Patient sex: F
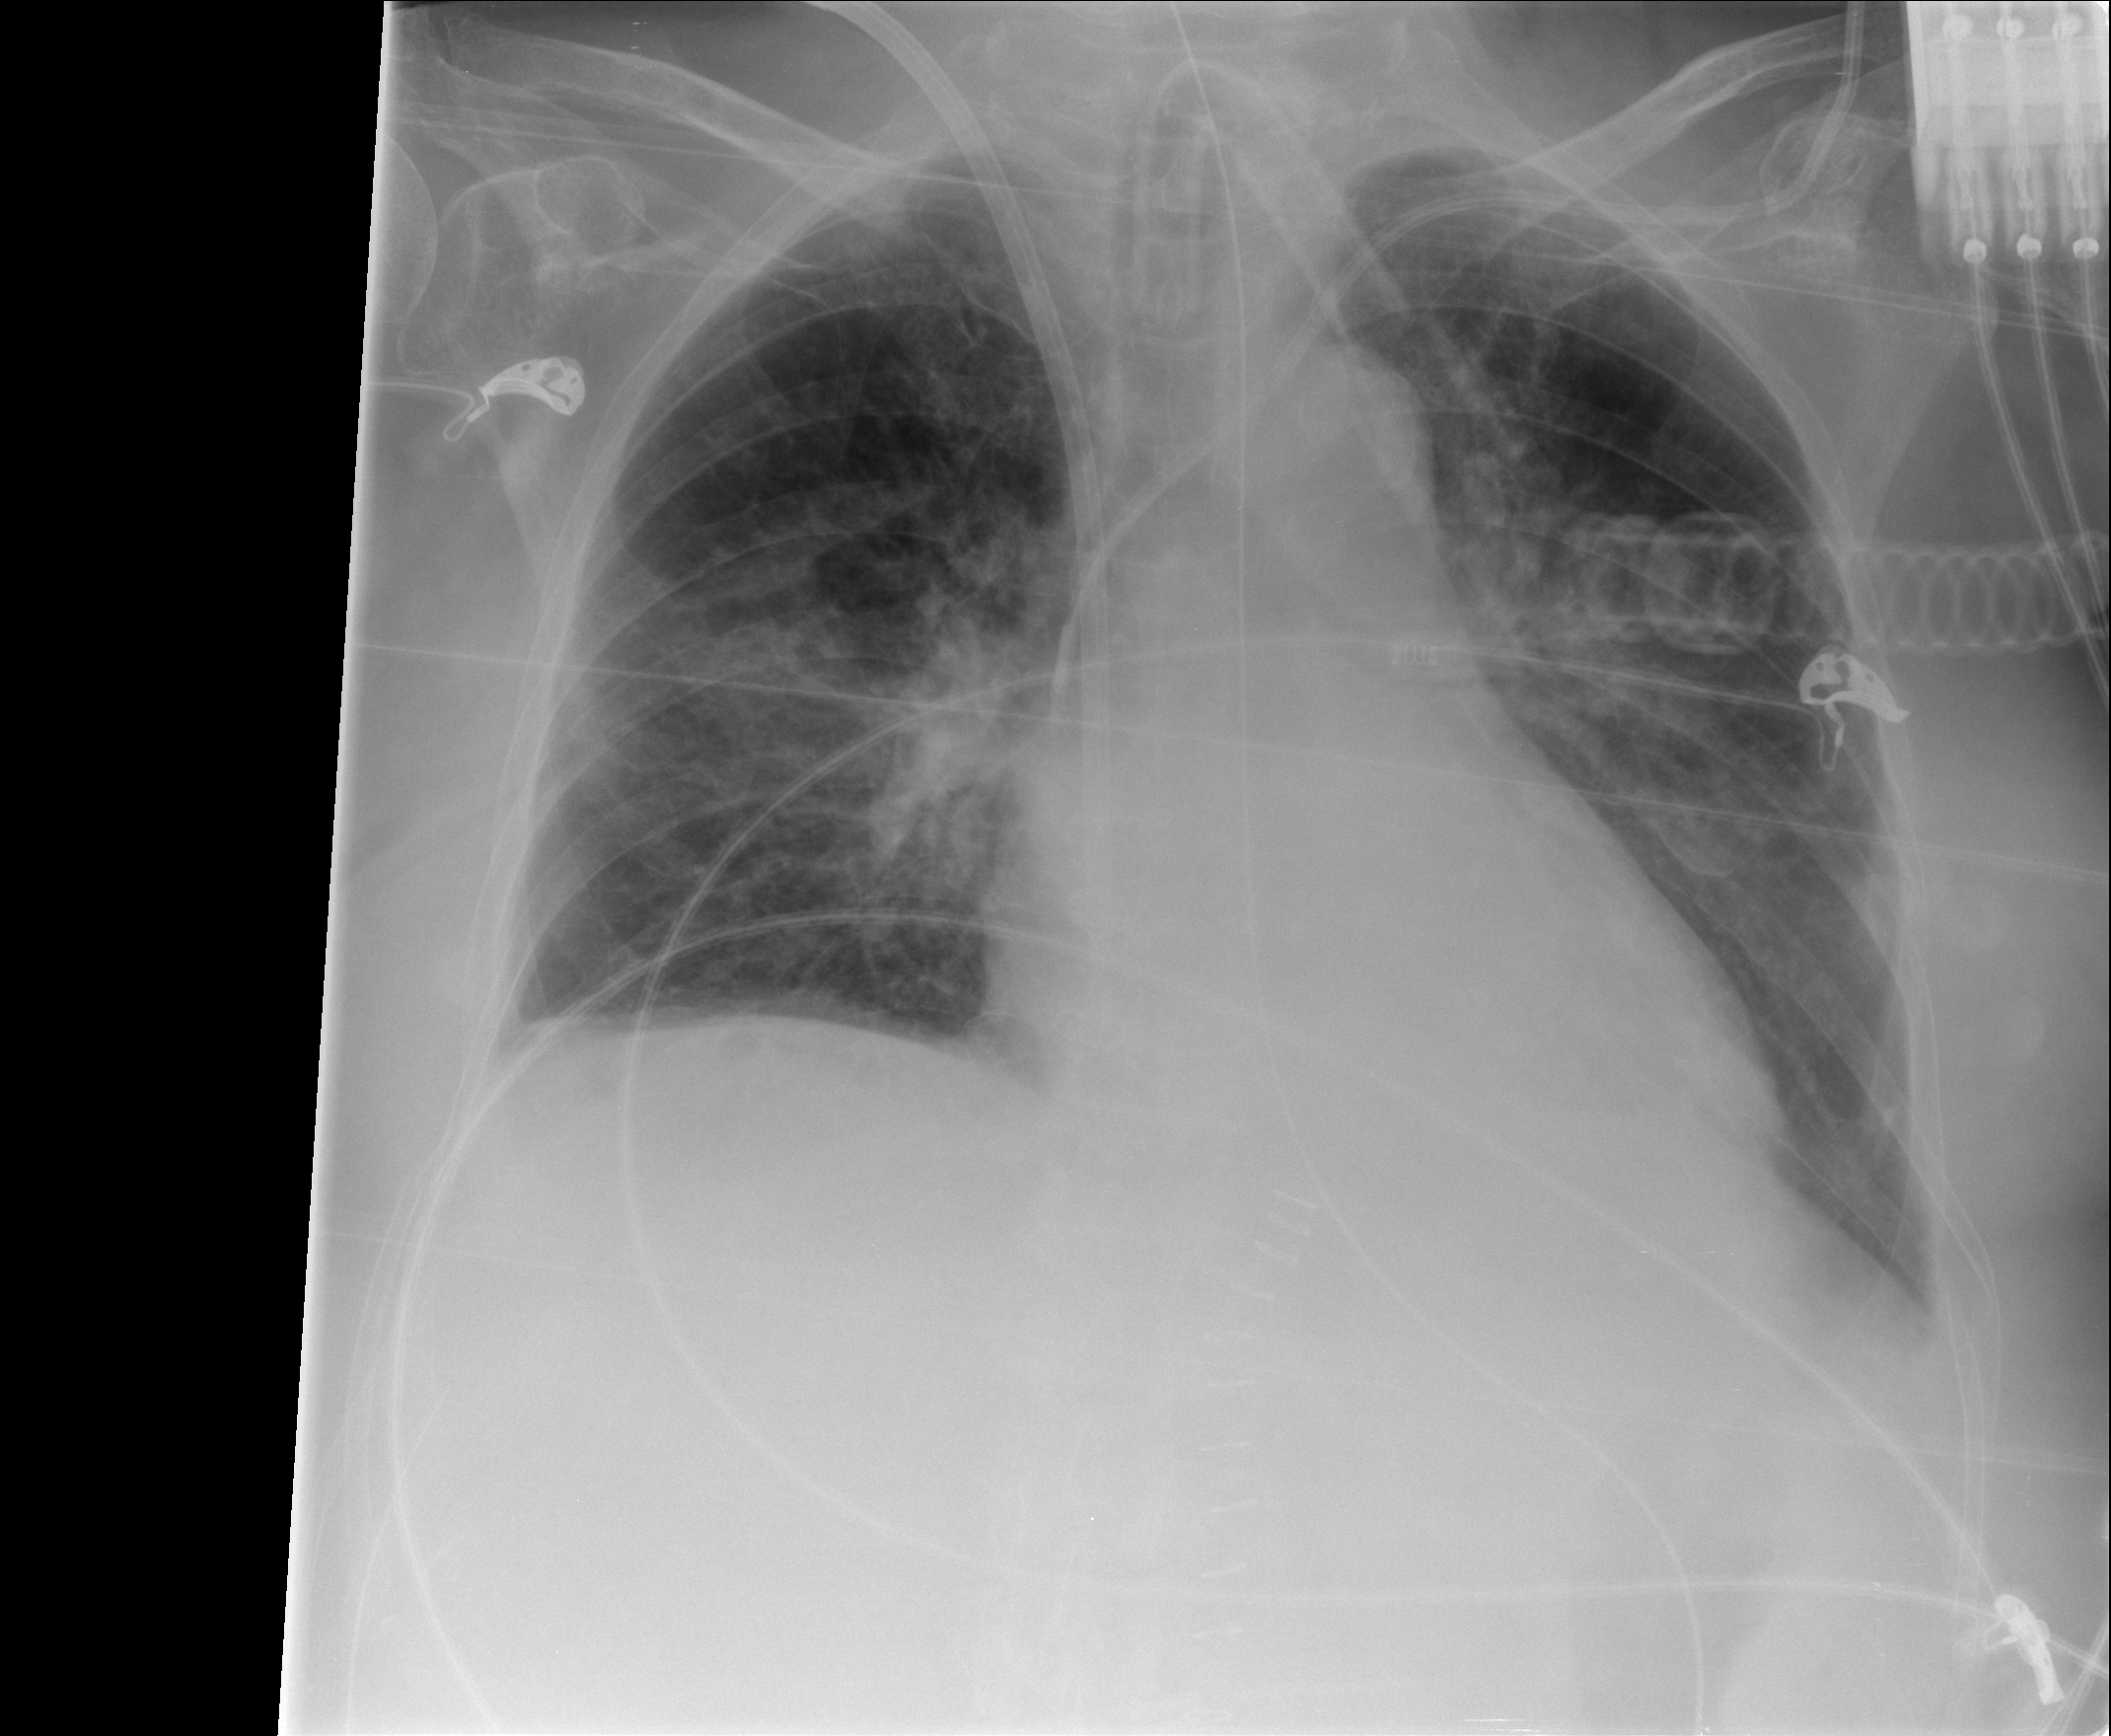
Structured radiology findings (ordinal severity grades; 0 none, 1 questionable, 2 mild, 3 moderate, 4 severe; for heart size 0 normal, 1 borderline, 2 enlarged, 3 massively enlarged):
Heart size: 1
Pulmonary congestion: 0
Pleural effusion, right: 0
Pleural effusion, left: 0
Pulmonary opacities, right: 2
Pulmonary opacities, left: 2
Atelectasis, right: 0
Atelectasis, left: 0